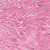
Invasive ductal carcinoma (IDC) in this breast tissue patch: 0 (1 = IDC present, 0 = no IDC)